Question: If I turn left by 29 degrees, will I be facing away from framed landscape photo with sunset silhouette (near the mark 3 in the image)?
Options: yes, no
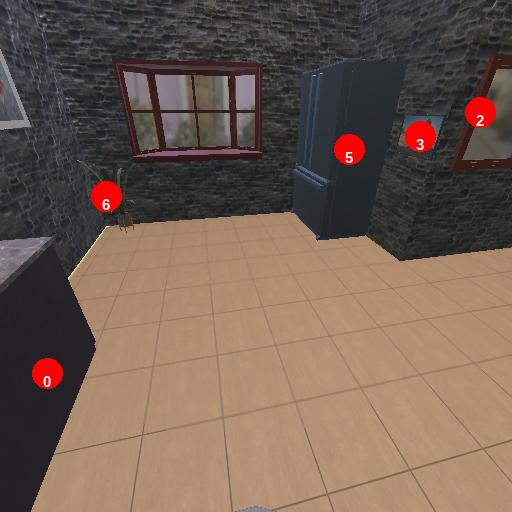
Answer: yes